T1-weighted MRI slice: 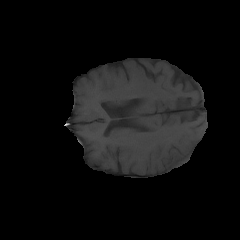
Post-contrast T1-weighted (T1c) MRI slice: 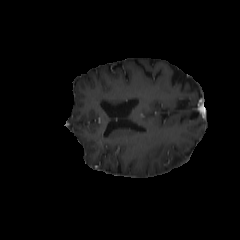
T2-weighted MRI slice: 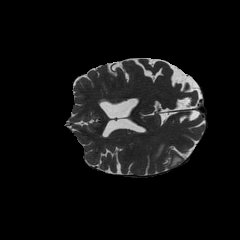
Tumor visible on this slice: yes